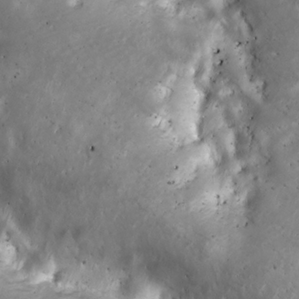
Label: non_frost